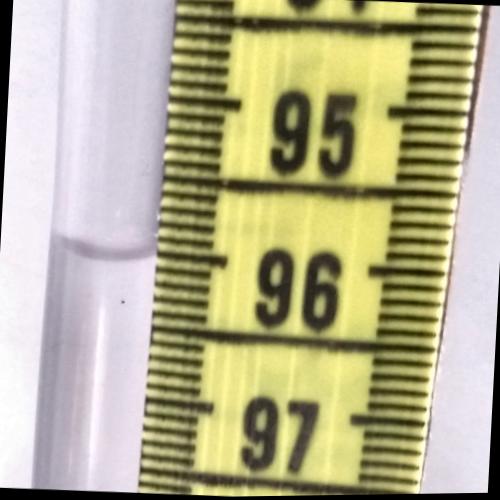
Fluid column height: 96.0 cm